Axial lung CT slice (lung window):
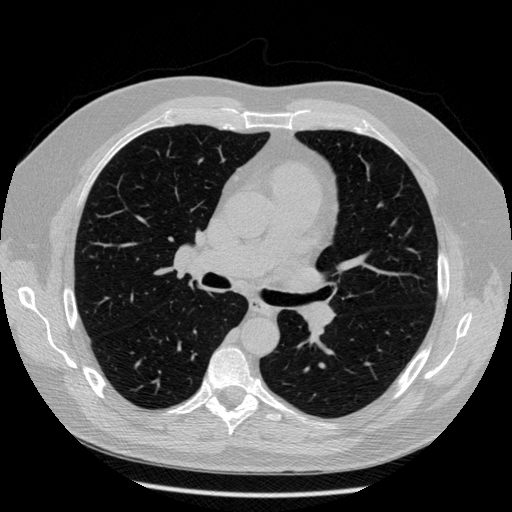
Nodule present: no